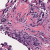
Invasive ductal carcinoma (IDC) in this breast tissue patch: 1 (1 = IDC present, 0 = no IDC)